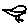
Label: bird